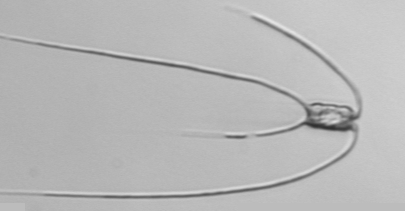
Label: Chaetoceros_peruvianis